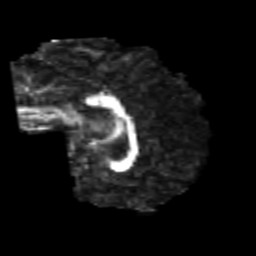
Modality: FA
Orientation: sagittal
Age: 24
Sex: male
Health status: healthy
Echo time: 0.074 s